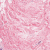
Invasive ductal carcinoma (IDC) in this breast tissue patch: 0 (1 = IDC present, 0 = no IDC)